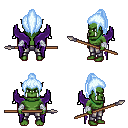
a pixel art fantasy rpg character, male body template, orc, green skin, purple wings, metal pants, white cyan long topknot hairstyle, white cloth bandages, spear, four views (front, back, left, right), 2x2 character sprite sheet, small pixel art, hard edges, no anti-aliasing